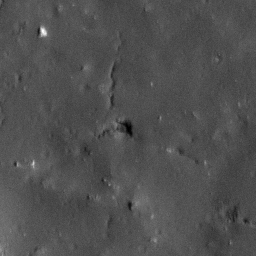
Pit: Tycho 2
Host crater: Tycho
Host type: impact_melt
Lunar coordinates: latitude -42.598, longitude 347.82